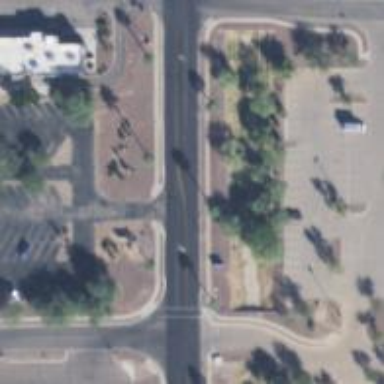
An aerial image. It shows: Unmarked road crossing.